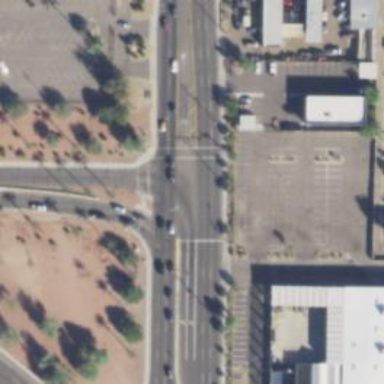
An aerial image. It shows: Solid stop line on the road marking.